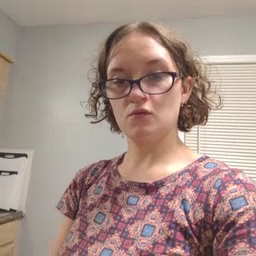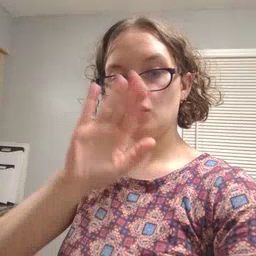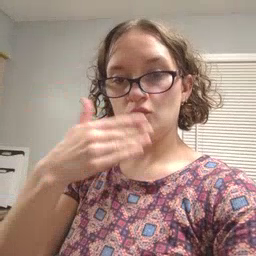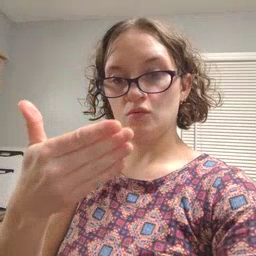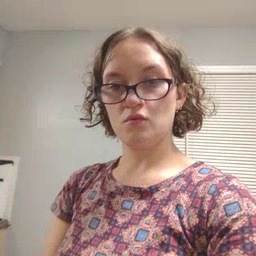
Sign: all